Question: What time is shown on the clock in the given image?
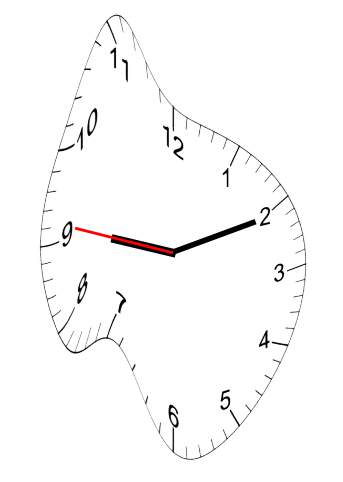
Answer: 09:10:46